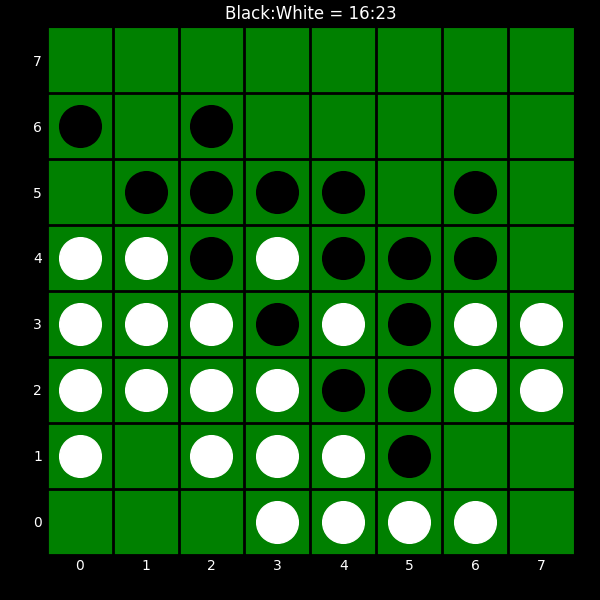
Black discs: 16
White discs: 23